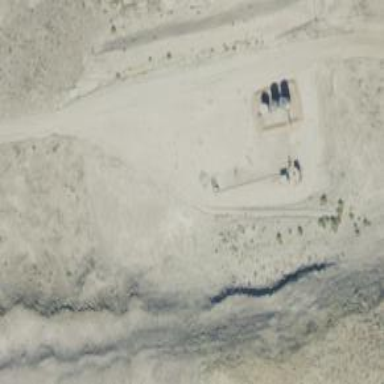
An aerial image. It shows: Petroleum well that is man-made.